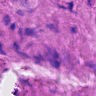
Metastatic tissue present: no